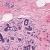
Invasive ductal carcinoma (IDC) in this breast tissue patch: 0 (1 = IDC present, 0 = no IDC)